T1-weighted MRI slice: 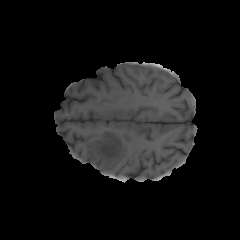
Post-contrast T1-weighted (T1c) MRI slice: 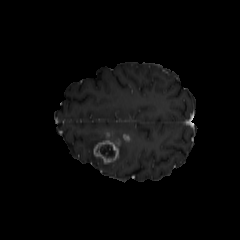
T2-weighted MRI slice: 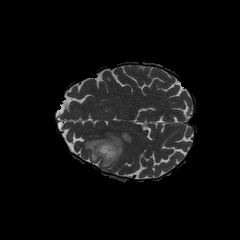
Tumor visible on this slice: yes